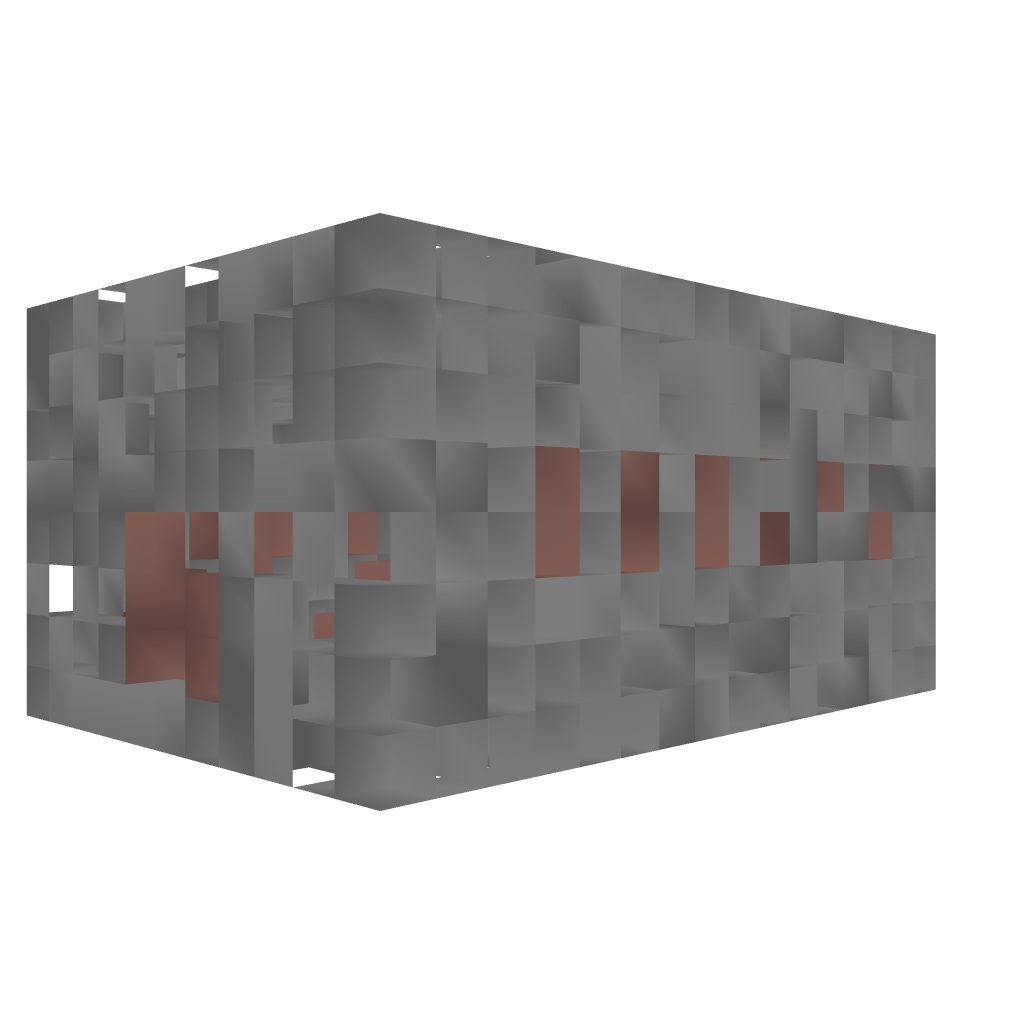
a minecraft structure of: The End Portal Room bad low quality